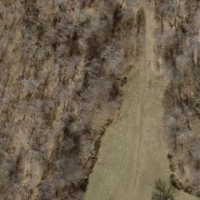
EUNIS habitat code: 41
Species observed at this site:
Turdus viscivorus